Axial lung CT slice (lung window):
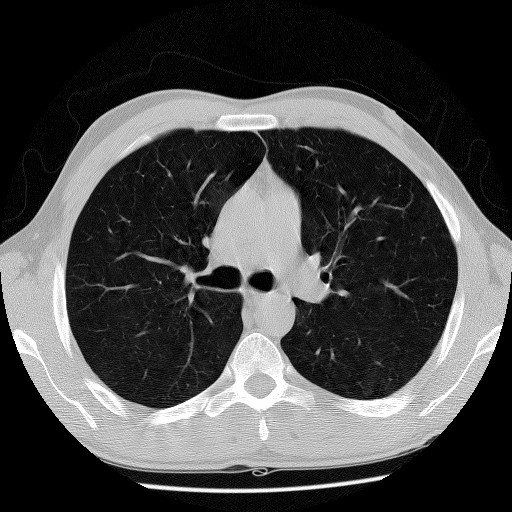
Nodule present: no